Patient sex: M
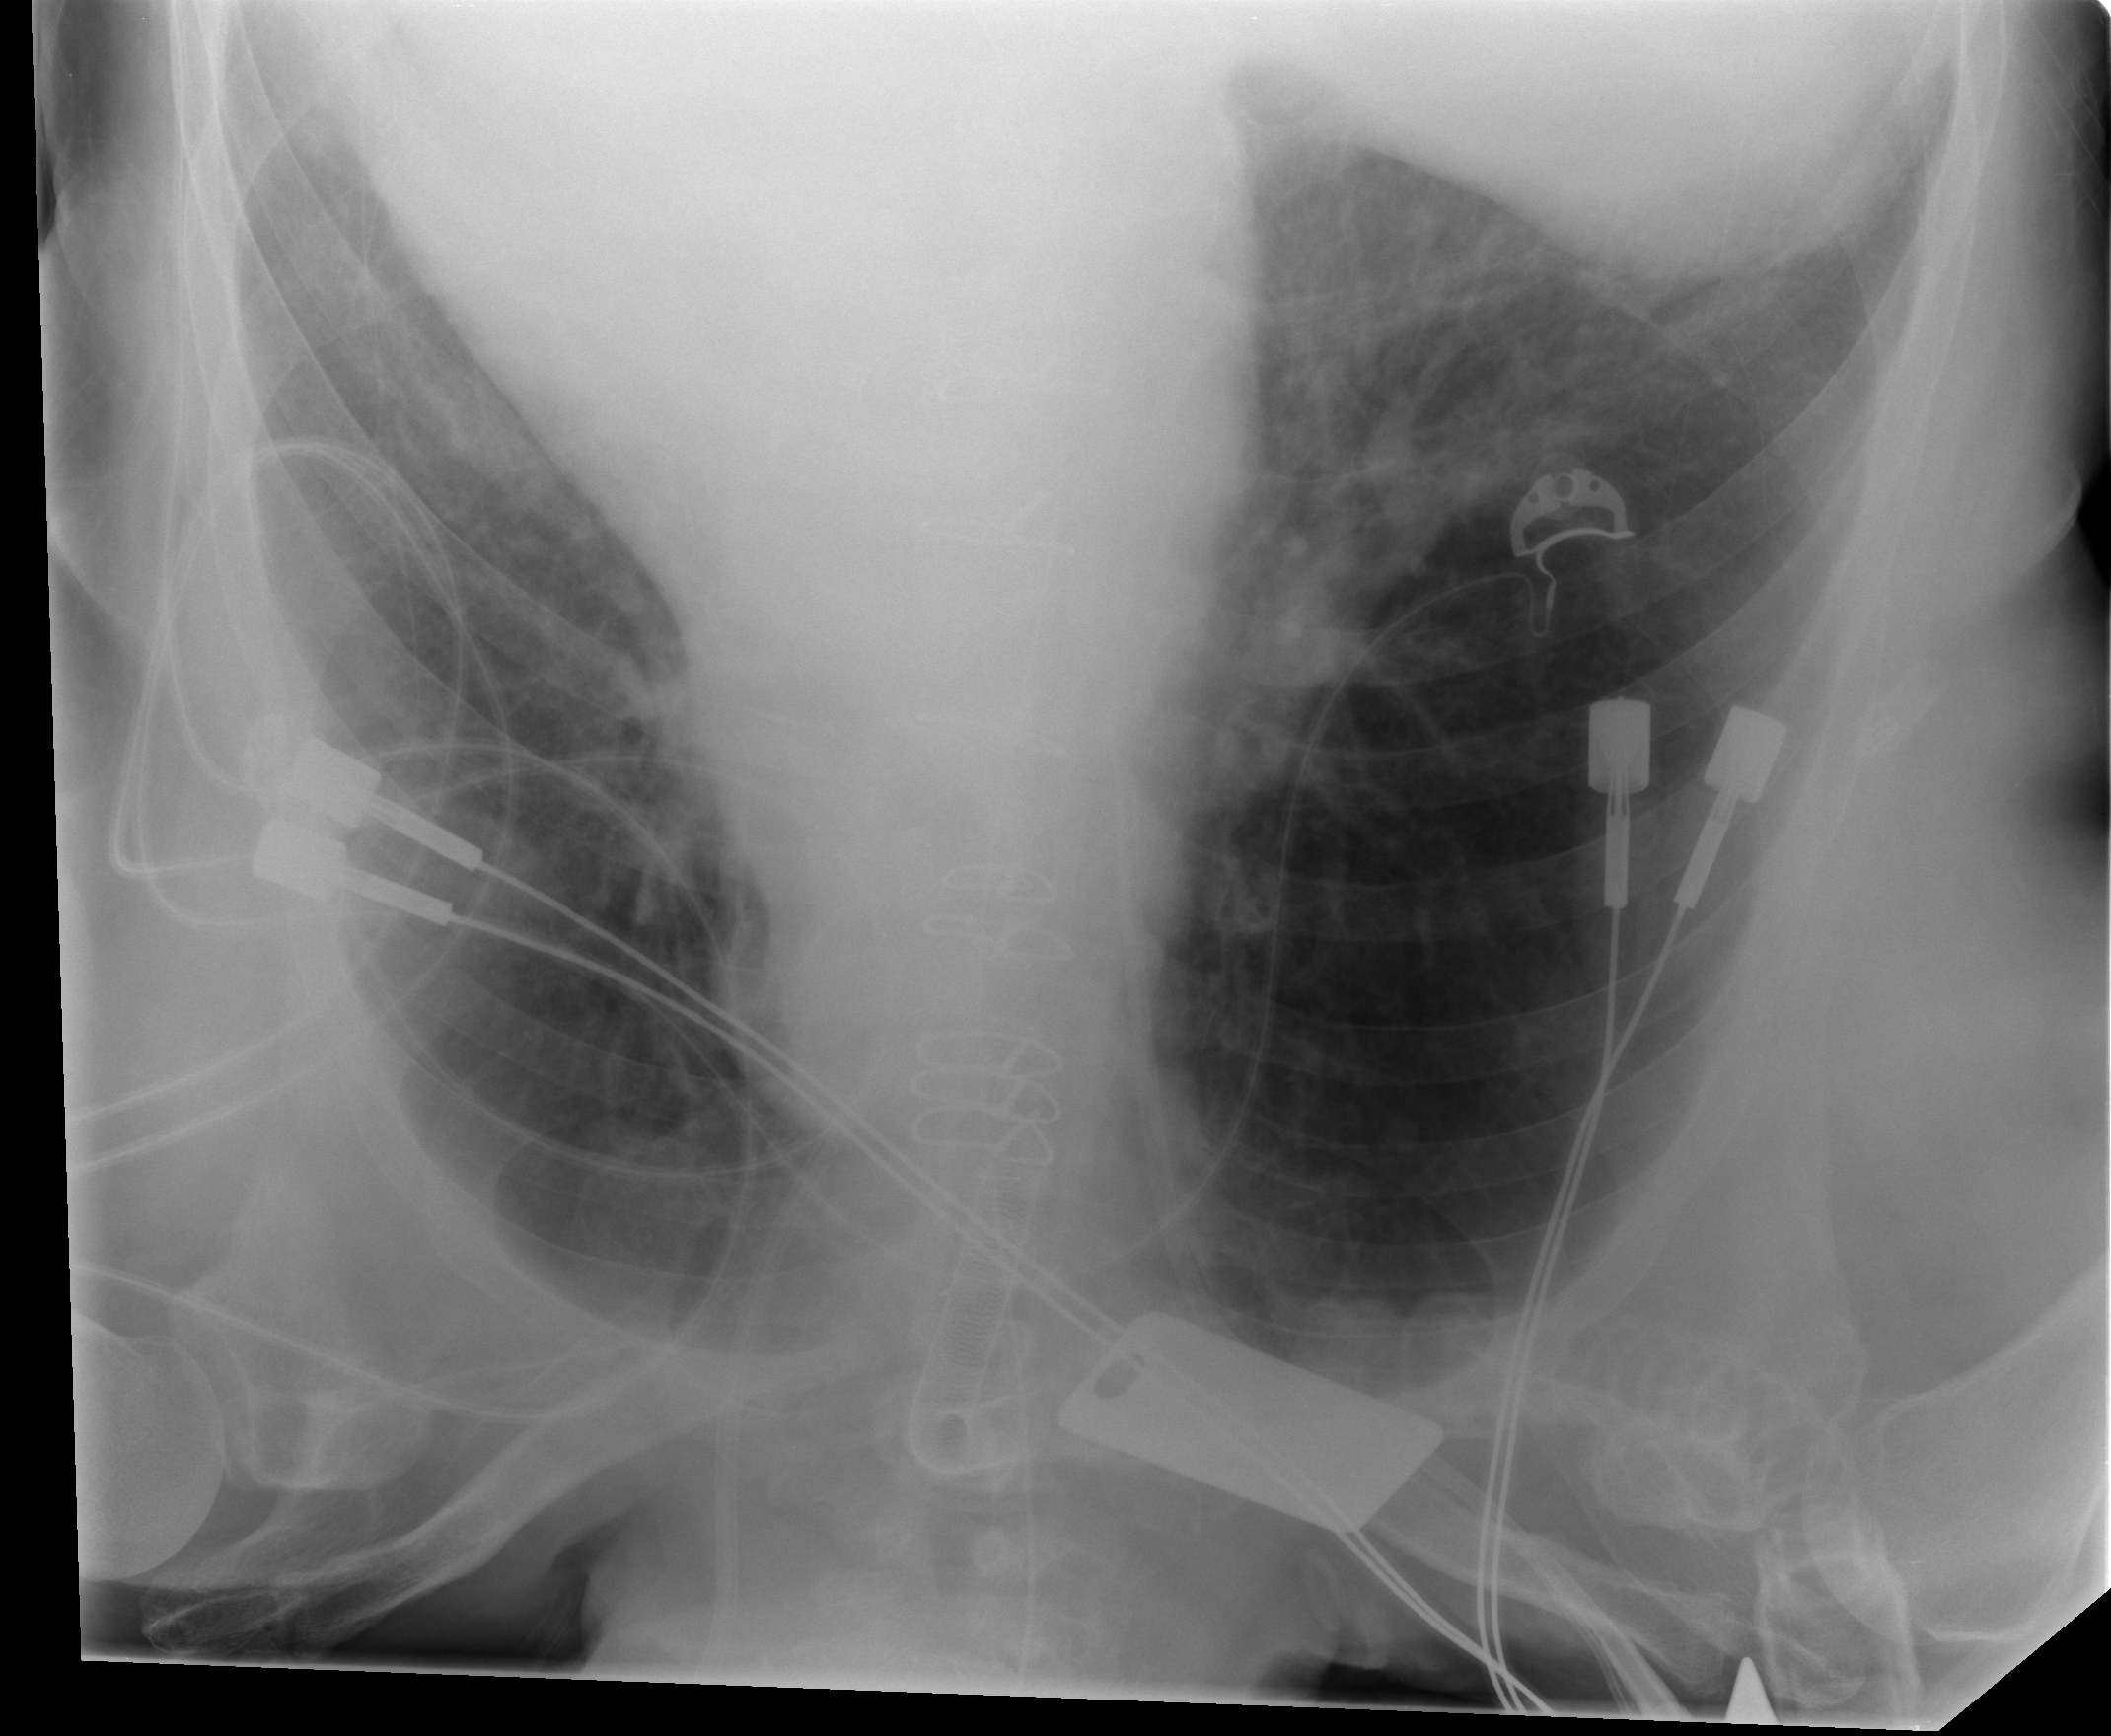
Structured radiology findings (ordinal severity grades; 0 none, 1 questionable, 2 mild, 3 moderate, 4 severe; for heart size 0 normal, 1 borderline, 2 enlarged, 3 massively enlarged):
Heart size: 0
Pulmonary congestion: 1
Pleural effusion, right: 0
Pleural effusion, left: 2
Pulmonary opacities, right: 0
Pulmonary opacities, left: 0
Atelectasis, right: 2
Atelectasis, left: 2